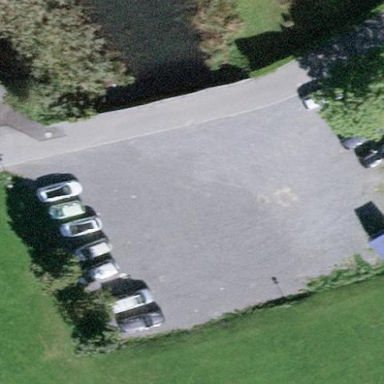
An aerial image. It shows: Parking area with surface.